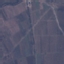
Land use / land cover class: PermanentCrop